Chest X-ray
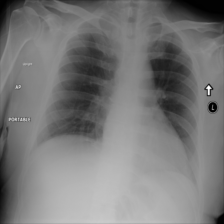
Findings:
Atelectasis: negative
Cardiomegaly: negative
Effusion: negative
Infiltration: negative
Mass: negative
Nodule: negative
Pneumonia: negative
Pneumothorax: negative
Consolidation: negative
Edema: negative
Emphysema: negative
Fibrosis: negative
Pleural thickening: negative
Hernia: negative